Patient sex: M
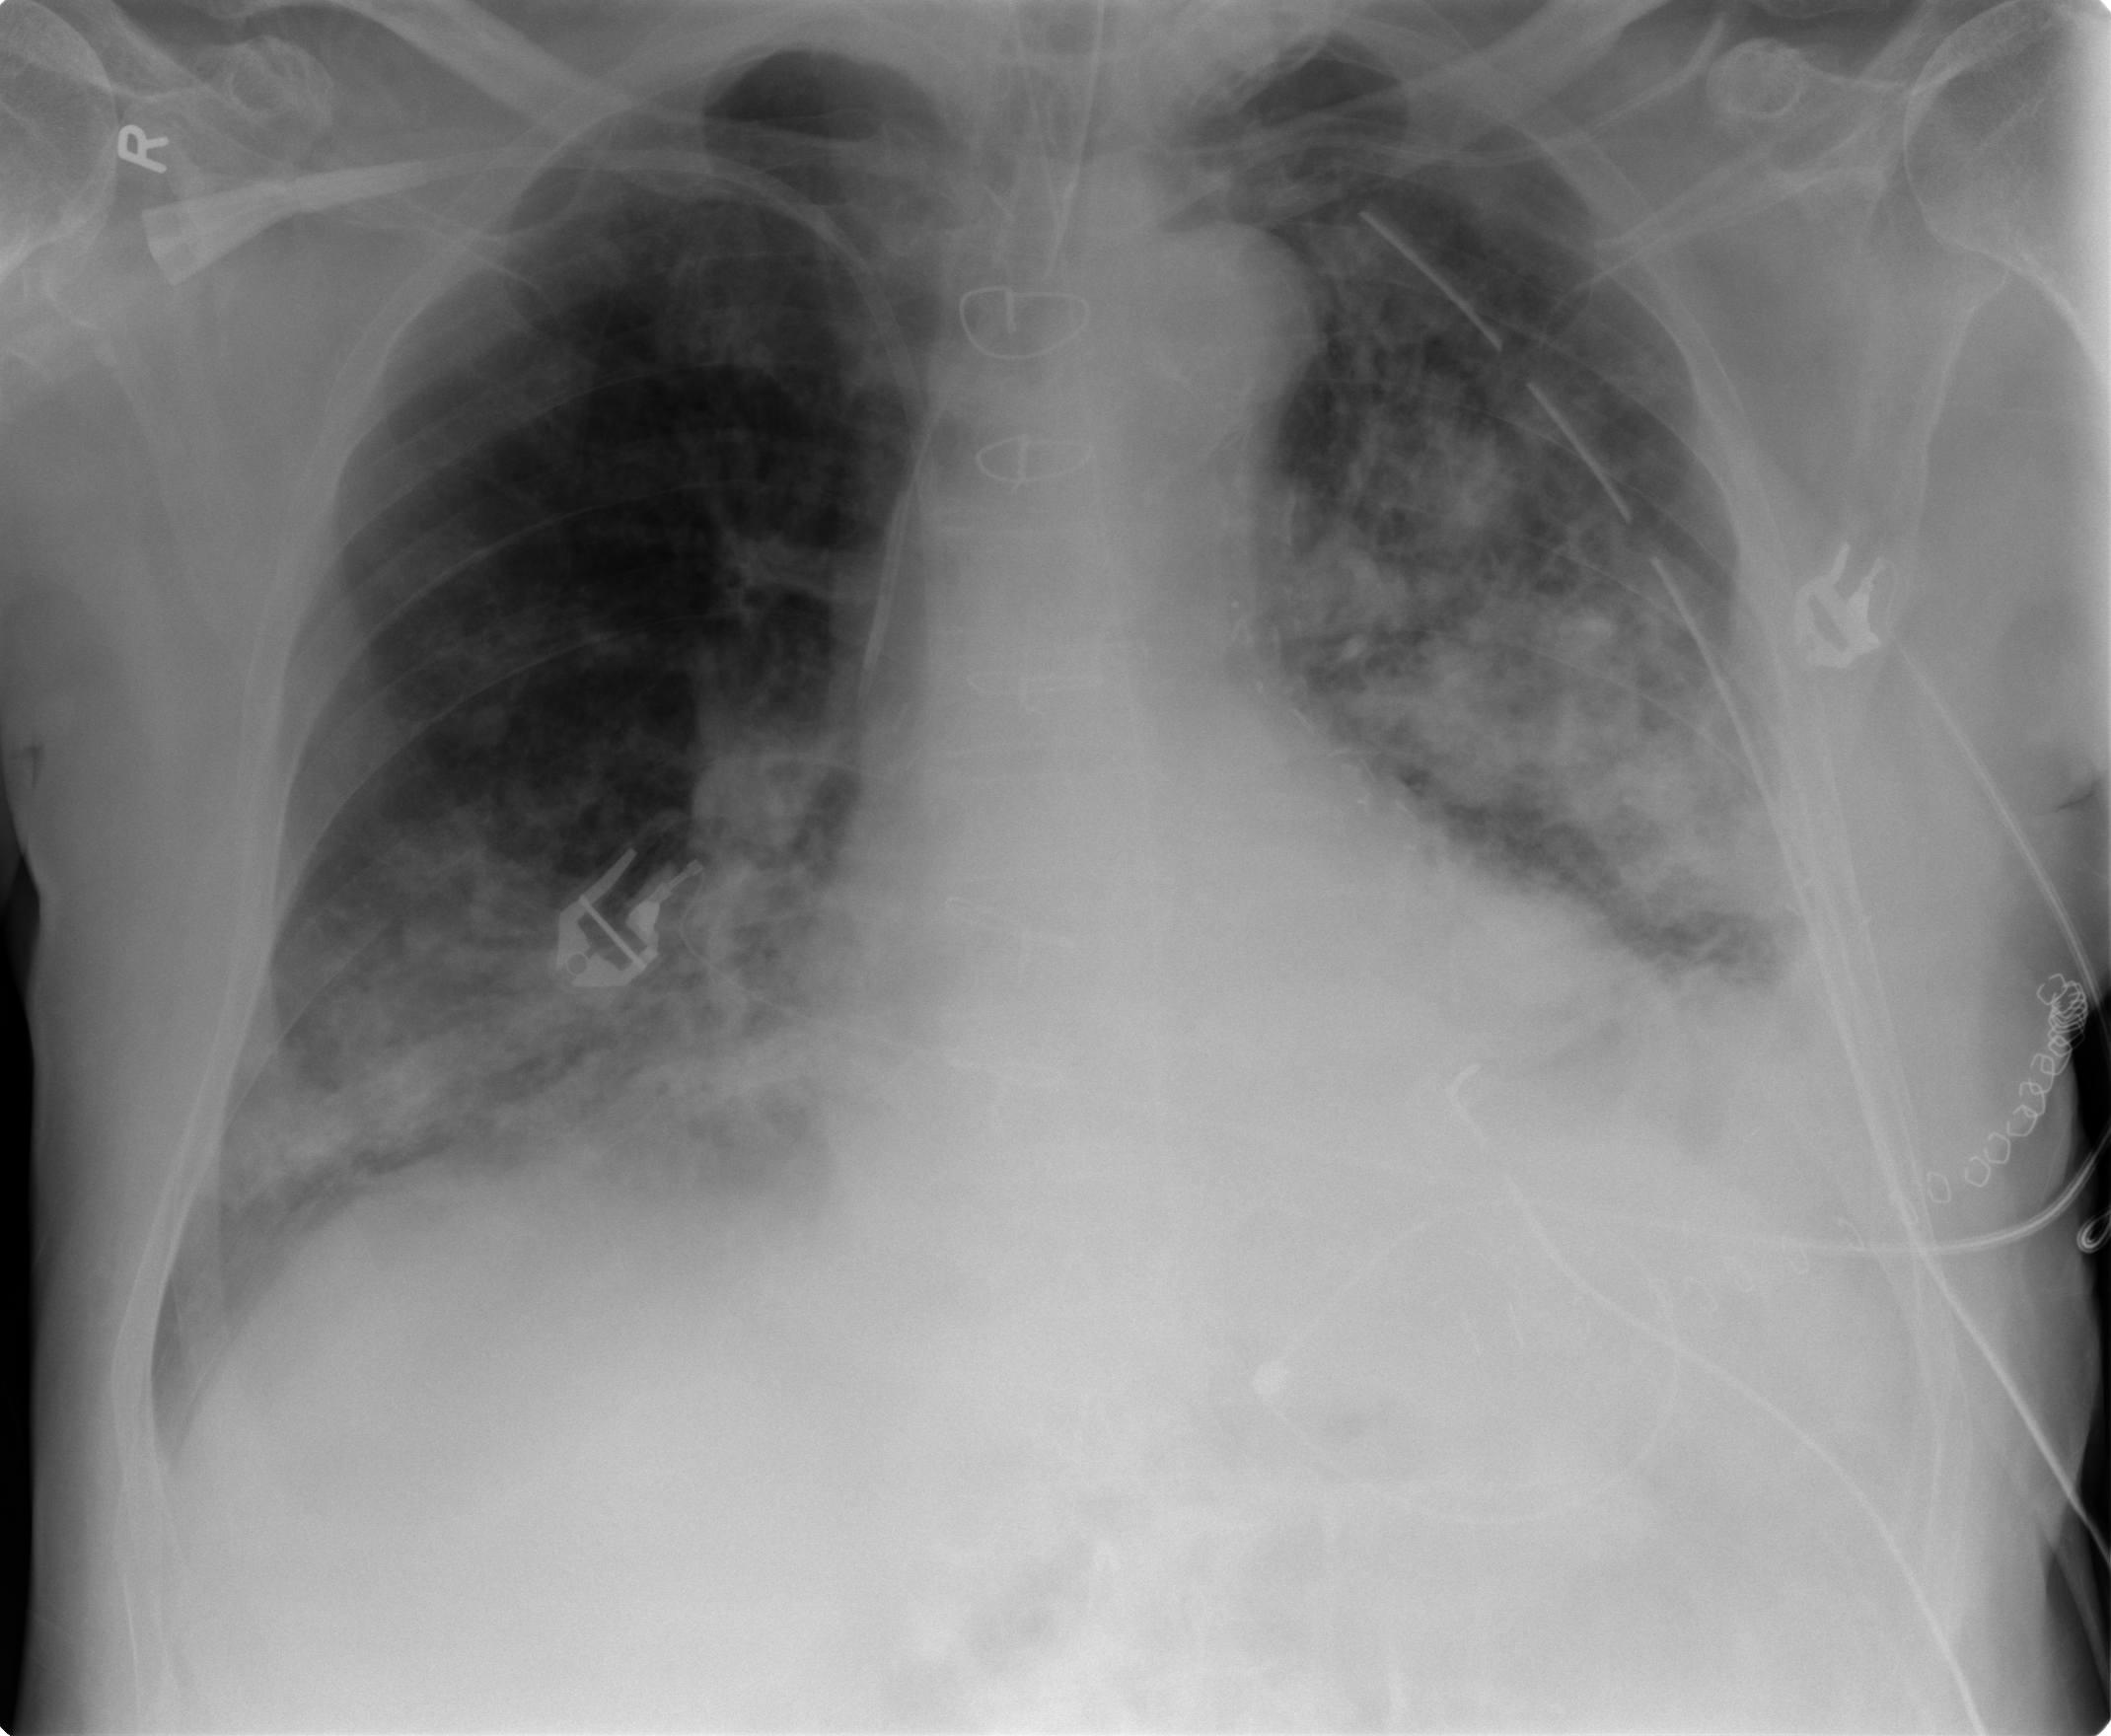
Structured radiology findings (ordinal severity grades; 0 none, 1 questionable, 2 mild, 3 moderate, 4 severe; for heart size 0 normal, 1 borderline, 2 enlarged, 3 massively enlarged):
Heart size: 0
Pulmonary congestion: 2
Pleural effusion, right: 1
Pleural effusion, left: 2
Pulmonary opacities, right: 2
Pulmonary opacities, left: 3
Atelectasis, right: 2
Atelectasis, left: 3